Question: Now, I'm using Linux and VI editor.
During I use VI I have some problem. When I use block copy into the text, that texts are overwrited on the original text.
How do I block copy into the original text not overwrite in VI?
# add screen shot

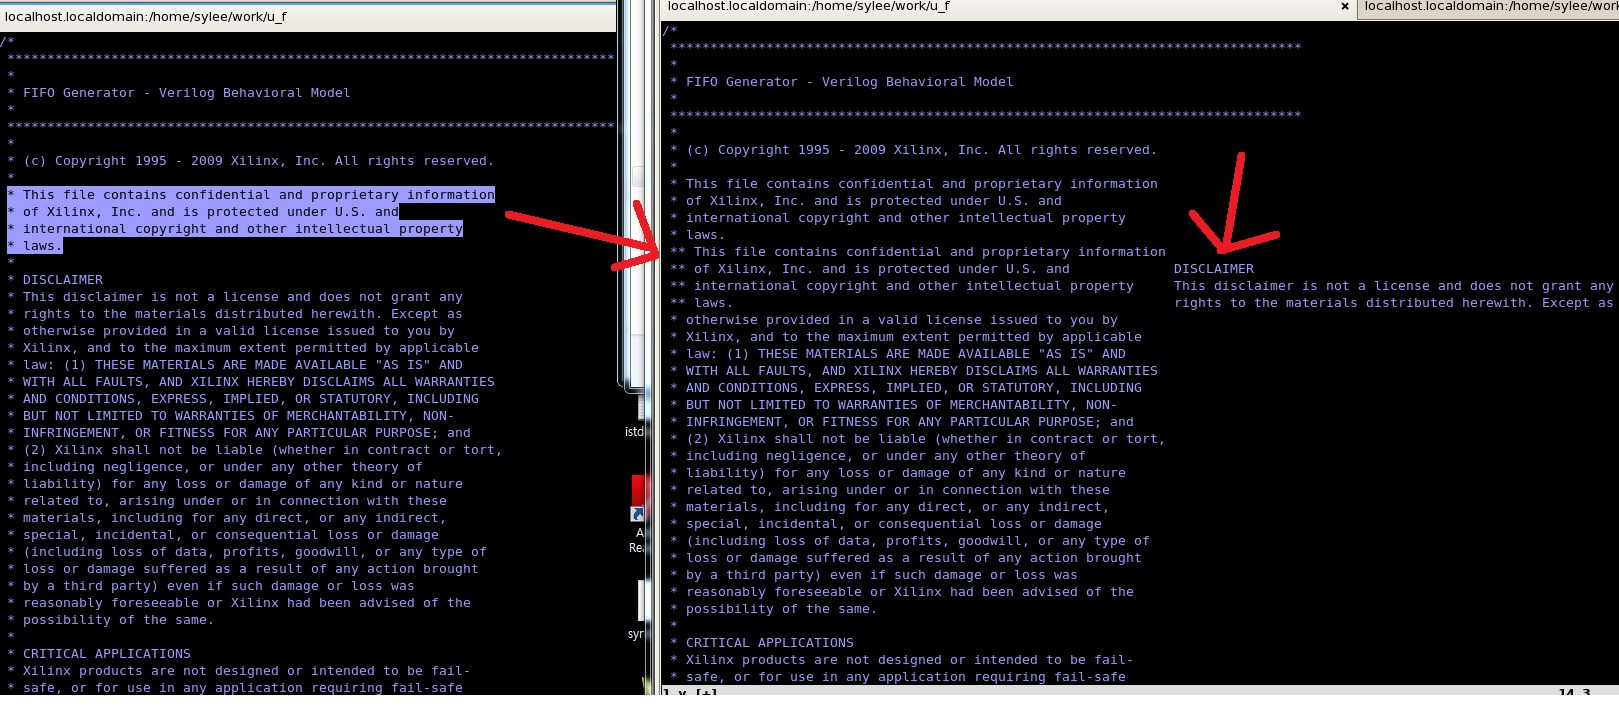
Answer: If you've yanked a , pasting that will the block at the current position, into the existing text, without adding new lines or shifting existing text downwards. That's the expected behavior; you're effectively handling a square "cutout" of text, separate from the underlying text structure.
If you're handling complete line(s) (and based on your screenshot, you're doing just that), the correct approach is to select and yank the text ; i.e. use + instead of + for the selection (or '[count]yy' in normal mode, which is faster if you know the number of lines).
If you really need to yank a square block, and paste this as new lines, there are the following approaches:
1. Make space before the paste (e.g. 10o<Esc>'[), then paste.
2. Change the mode of the register between yank and paste: :call setreg('', '', 'al')
3. Use my UnconditionalPaste plugin; it offers (among others) a glp command that forces linewise pasting, regardless of how the text was yanked.